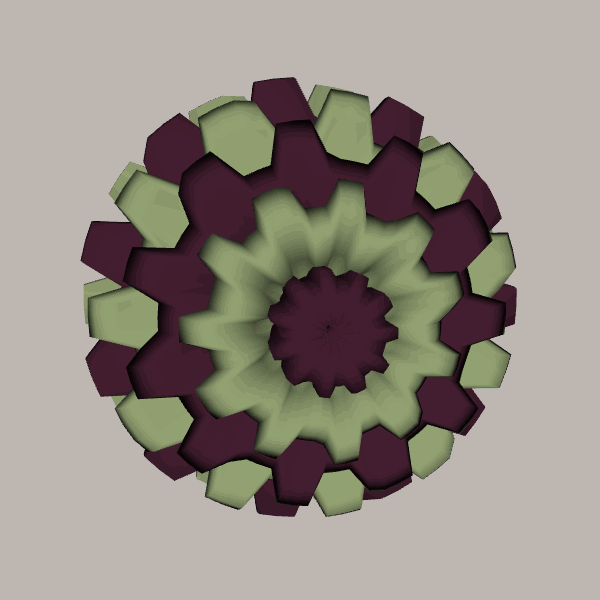
Background: light